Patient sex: M
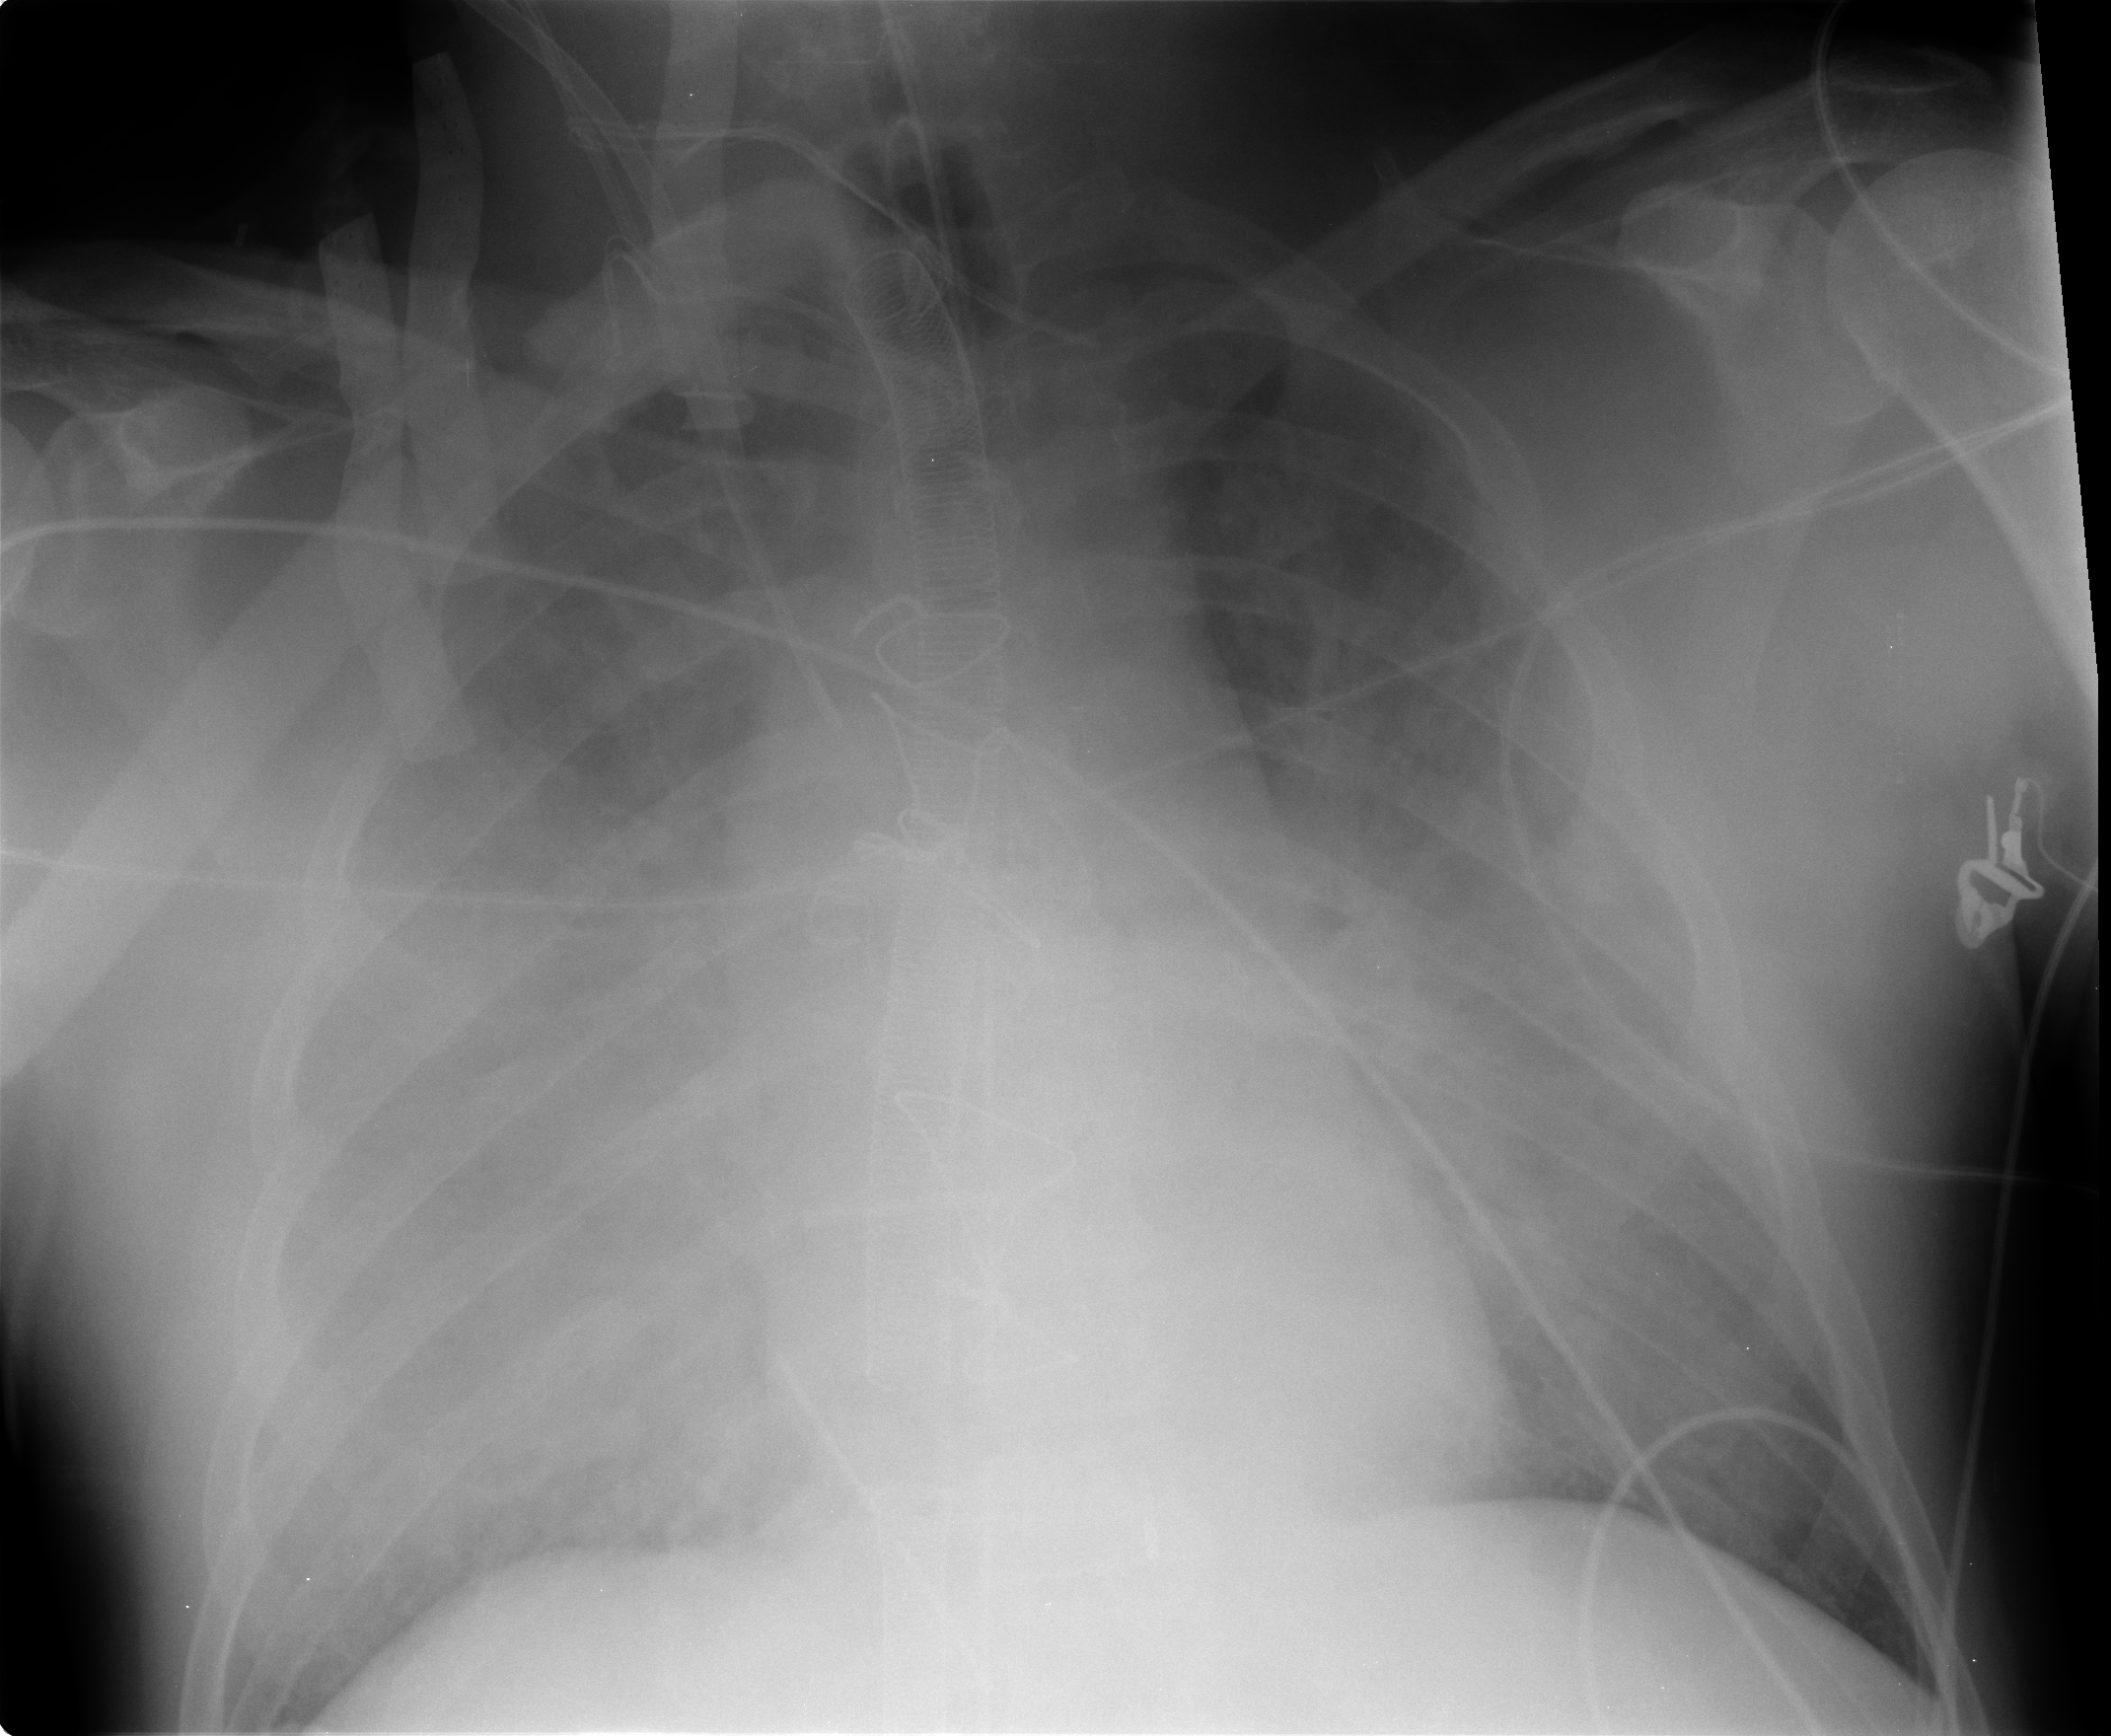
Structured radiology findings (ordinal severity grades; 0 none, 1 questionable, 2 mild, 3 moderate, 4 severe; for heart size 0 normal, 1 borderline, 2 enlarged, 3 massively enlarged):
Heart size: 0
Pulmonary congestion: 4
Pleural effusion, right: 1
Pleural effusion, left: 0
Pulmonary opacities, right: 0
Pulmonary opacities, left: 0
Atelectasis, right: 0
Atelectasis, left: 0